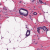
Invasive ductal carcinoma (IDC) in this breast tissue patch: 0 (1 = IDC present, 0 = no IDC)